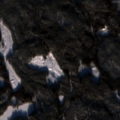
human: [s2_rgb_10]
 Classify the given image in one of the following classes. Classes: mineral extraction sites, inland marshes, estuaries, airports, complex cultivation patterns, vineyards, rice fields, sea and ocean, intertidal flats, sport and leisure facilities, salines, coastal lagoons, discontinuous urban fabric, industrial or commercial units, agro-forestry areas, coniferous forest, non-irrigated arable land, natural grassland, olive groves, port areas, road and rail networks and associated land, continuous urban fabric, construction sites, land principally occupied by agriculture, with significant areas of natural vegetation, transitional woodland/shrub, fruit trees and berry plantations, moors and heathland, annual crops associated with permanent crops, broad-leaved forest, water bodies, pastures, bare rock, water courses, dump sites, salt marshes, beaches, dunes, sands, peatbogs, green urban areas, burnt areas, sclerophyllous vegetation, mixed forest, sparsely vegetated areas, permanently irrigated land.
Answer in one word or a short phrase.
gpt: coniferous forest, mixed forest